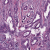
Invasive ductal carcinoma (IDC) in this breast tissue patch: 1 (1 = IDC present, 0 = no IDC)